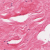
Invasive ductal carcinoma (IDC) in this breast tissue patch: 0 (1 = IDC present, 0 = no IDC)